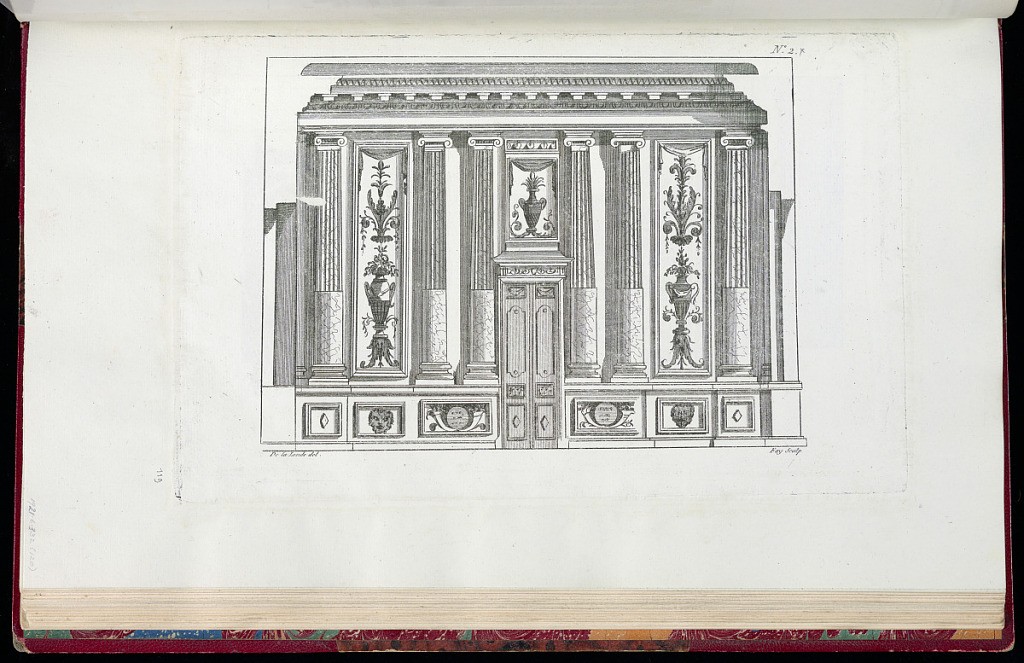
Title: Design for a Wall
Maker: Richard de Lalonde, French, active 1780–96
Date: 1780-1789
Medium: Etching on off-white laid paper
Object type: Print
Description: Design for the wall of a grand room with fluted and marbled columns with Ionic capitals and panels of grotesque ornamentation. The plate is signed and numbered.